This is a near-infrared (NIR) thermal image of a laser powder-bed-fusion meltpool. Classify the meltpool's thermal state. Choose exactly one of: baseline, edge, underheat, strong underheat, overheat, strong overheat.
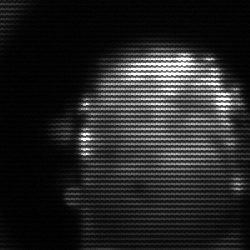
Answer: baseline